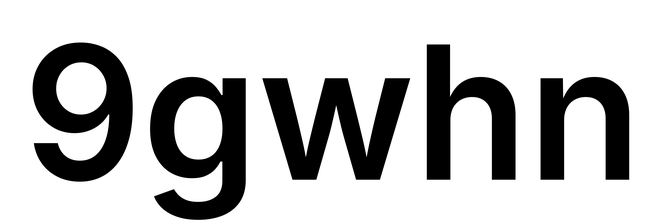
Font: Inter_SemiBold